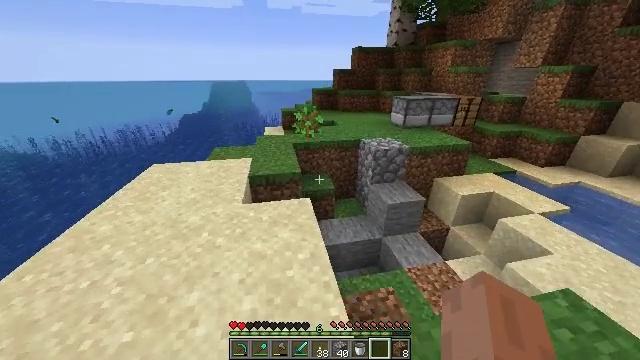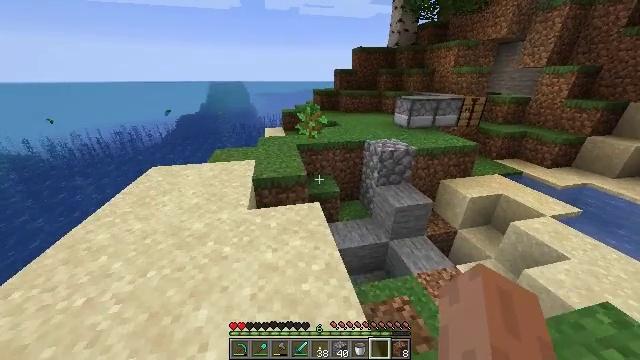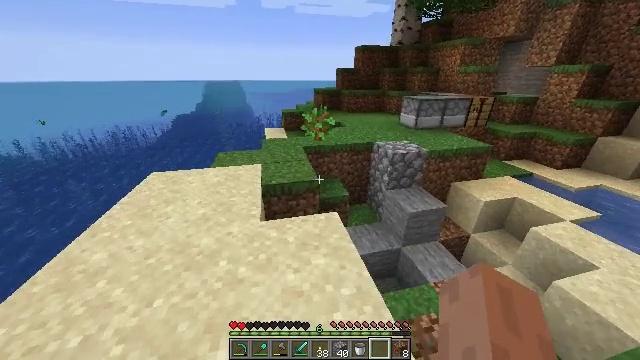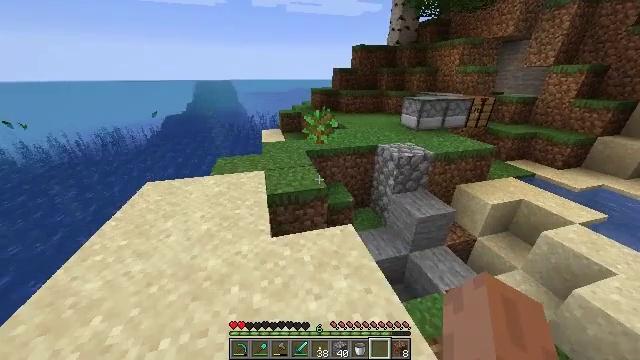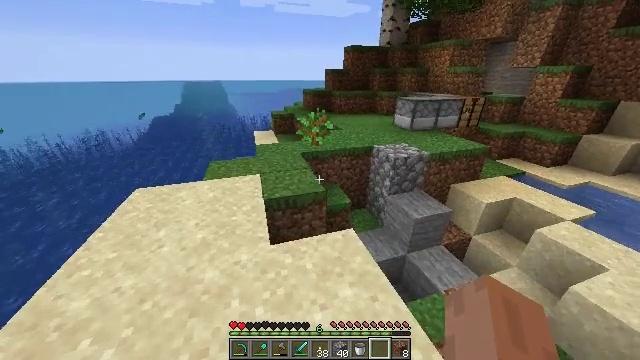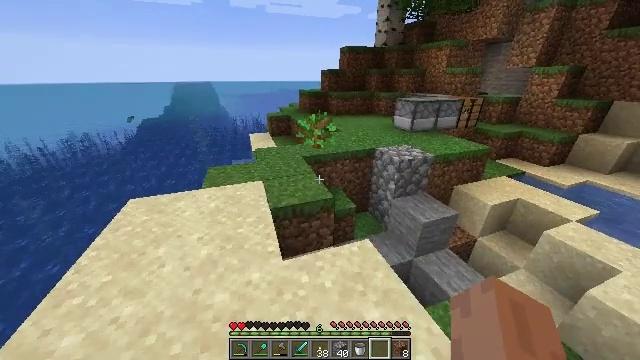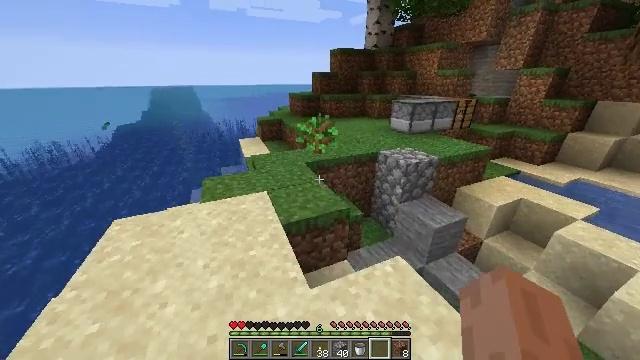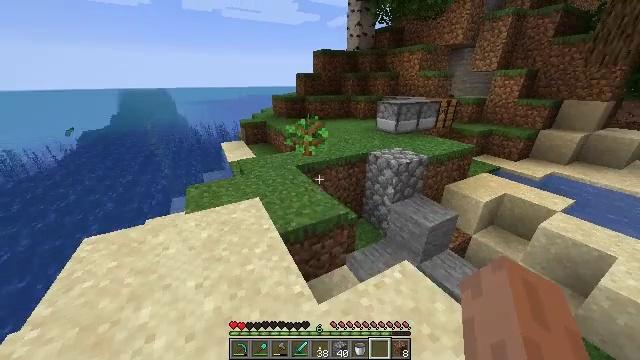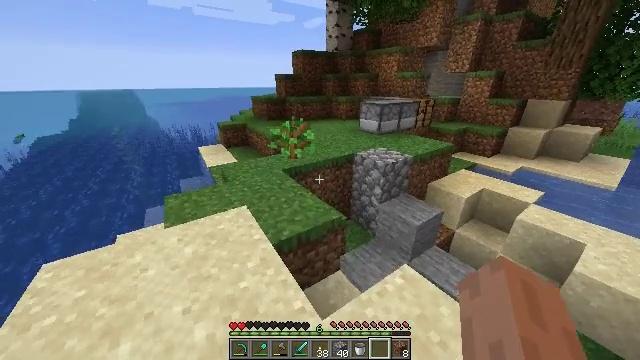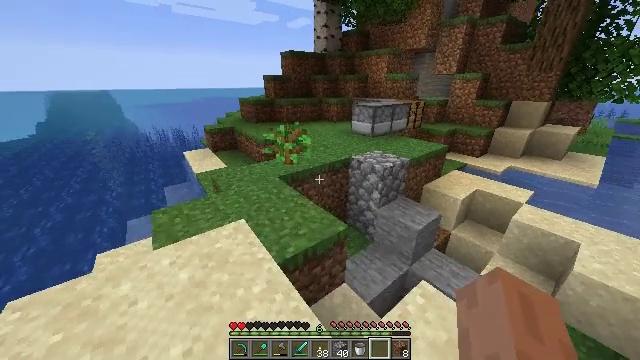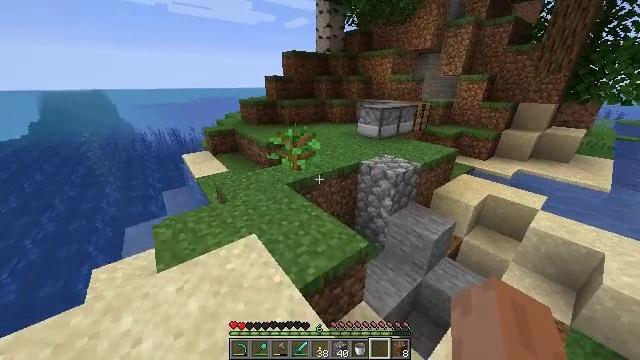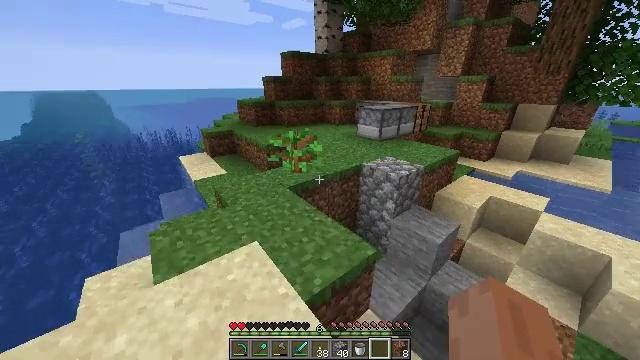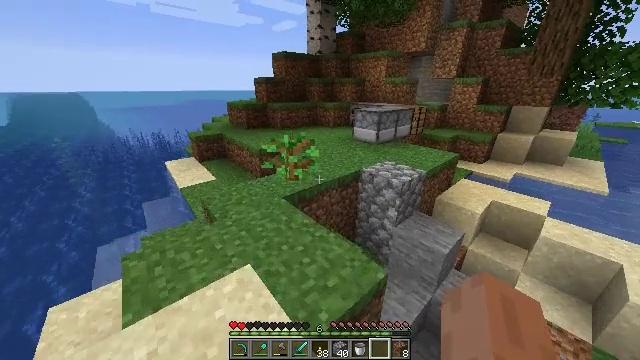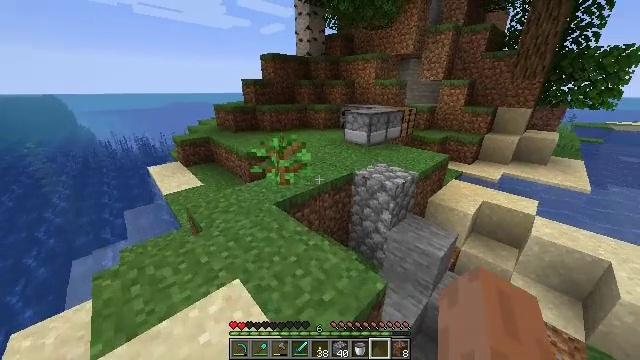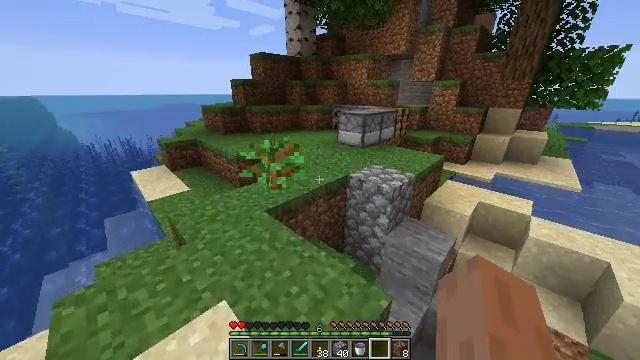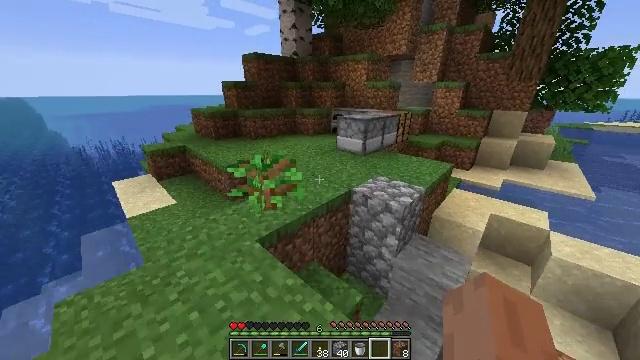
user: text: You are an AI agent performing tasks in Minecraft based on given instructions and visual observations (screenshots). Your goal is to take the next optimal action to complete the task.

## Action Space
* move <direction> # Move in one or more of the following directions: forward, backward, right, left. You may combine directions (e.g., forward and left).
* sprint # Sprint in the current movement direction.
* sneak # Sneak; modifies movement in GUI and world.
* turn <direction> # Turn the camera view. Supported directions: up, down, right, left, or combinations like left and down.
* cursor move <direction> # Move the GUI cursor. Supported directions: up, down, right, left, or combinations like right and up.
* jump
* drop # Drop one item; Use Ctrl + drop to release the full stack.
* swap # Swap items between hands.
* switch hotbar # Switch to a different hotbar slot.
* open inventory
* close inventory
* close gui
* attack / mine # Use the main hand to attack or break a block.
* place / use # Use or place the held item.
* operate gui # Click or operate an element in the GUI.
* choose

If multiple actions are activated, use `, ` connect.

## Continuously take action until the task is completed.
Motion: motion action
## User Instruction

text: Smelt kelp to obtain dried kelp.
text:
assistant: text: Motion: move forward and move left, sprint
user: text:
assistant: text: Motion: move forward and move left, sprint
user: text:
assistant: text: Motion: move forward and move left, sprint, turn right
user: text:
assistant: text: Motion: move forward and move left, sprint, turn right
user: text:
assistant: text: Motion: move forward and move left, sprint, turn right
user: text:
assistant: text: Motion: move forward and move left, sprint, turn right
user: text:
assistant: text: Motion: move forward and move left, sprint, turn right
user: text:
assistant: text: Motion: move forward and move left, sprint, turn right
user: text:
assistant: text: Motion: move forward and move left, sprint, turn right
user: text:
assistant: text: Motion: move forward and move left, sprint
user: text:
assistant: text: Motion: move forward, sprint
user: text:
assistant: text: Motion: move forward, sprint, turn right
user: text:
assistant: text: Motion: move forward, sprint, turn right
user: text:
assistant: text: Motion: move forward, sprint, turn right
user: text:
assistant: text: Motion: move forward, sprint, turn right
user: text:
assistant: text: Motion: move forward, sprint
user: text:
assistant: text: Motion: move forward, sprint
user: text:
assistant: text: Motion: move forward, sprint
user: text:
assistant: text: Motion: move forward, sprint
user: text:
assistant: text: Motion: move forward and move left, sprint
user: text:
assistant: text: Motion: move forward and move left, sprint
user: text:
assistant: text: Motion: move forward and move left, sprint, turn right
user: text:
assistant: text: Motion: move forward and move left, sprint, turn right
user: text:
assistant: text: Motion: move forward, sprint, turn right
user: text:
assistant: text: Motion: move forward, sprint, turn right
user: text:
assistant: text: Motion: move forward, sprint, turn right
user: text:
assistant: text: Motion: move forward, sprint
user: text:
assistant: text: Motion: move forward, sprint, turn down
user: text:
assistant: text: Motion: move forward, sprint, turn down
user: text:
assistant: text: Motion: move forward, sprint, turn down